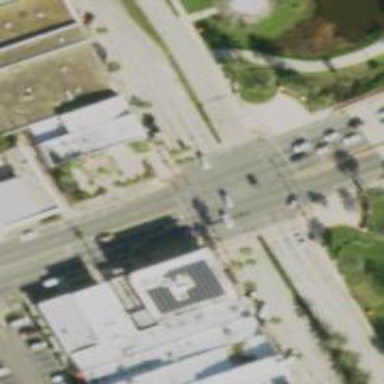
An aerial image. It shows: Marked road crossing.